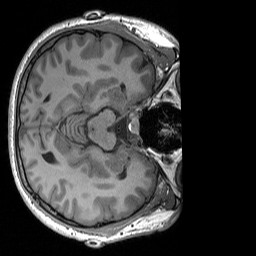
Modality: T1w
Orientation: axial
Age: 23
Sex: male
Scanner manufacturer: siemens
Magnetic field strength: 3 T
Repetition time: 1.9 s
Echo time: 0.00252 s